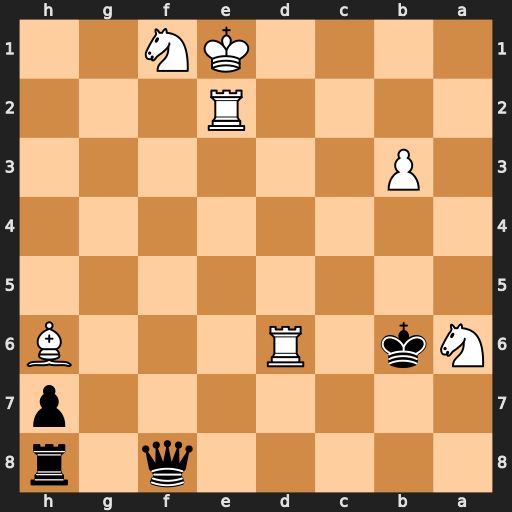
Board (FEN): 5q1r/7p/Nk1R3B/8/8/1P6/4R3/4KN2
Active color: b
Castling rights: -
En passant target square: -
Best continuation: Qxd6 Be3+ Kxa6